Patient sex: F
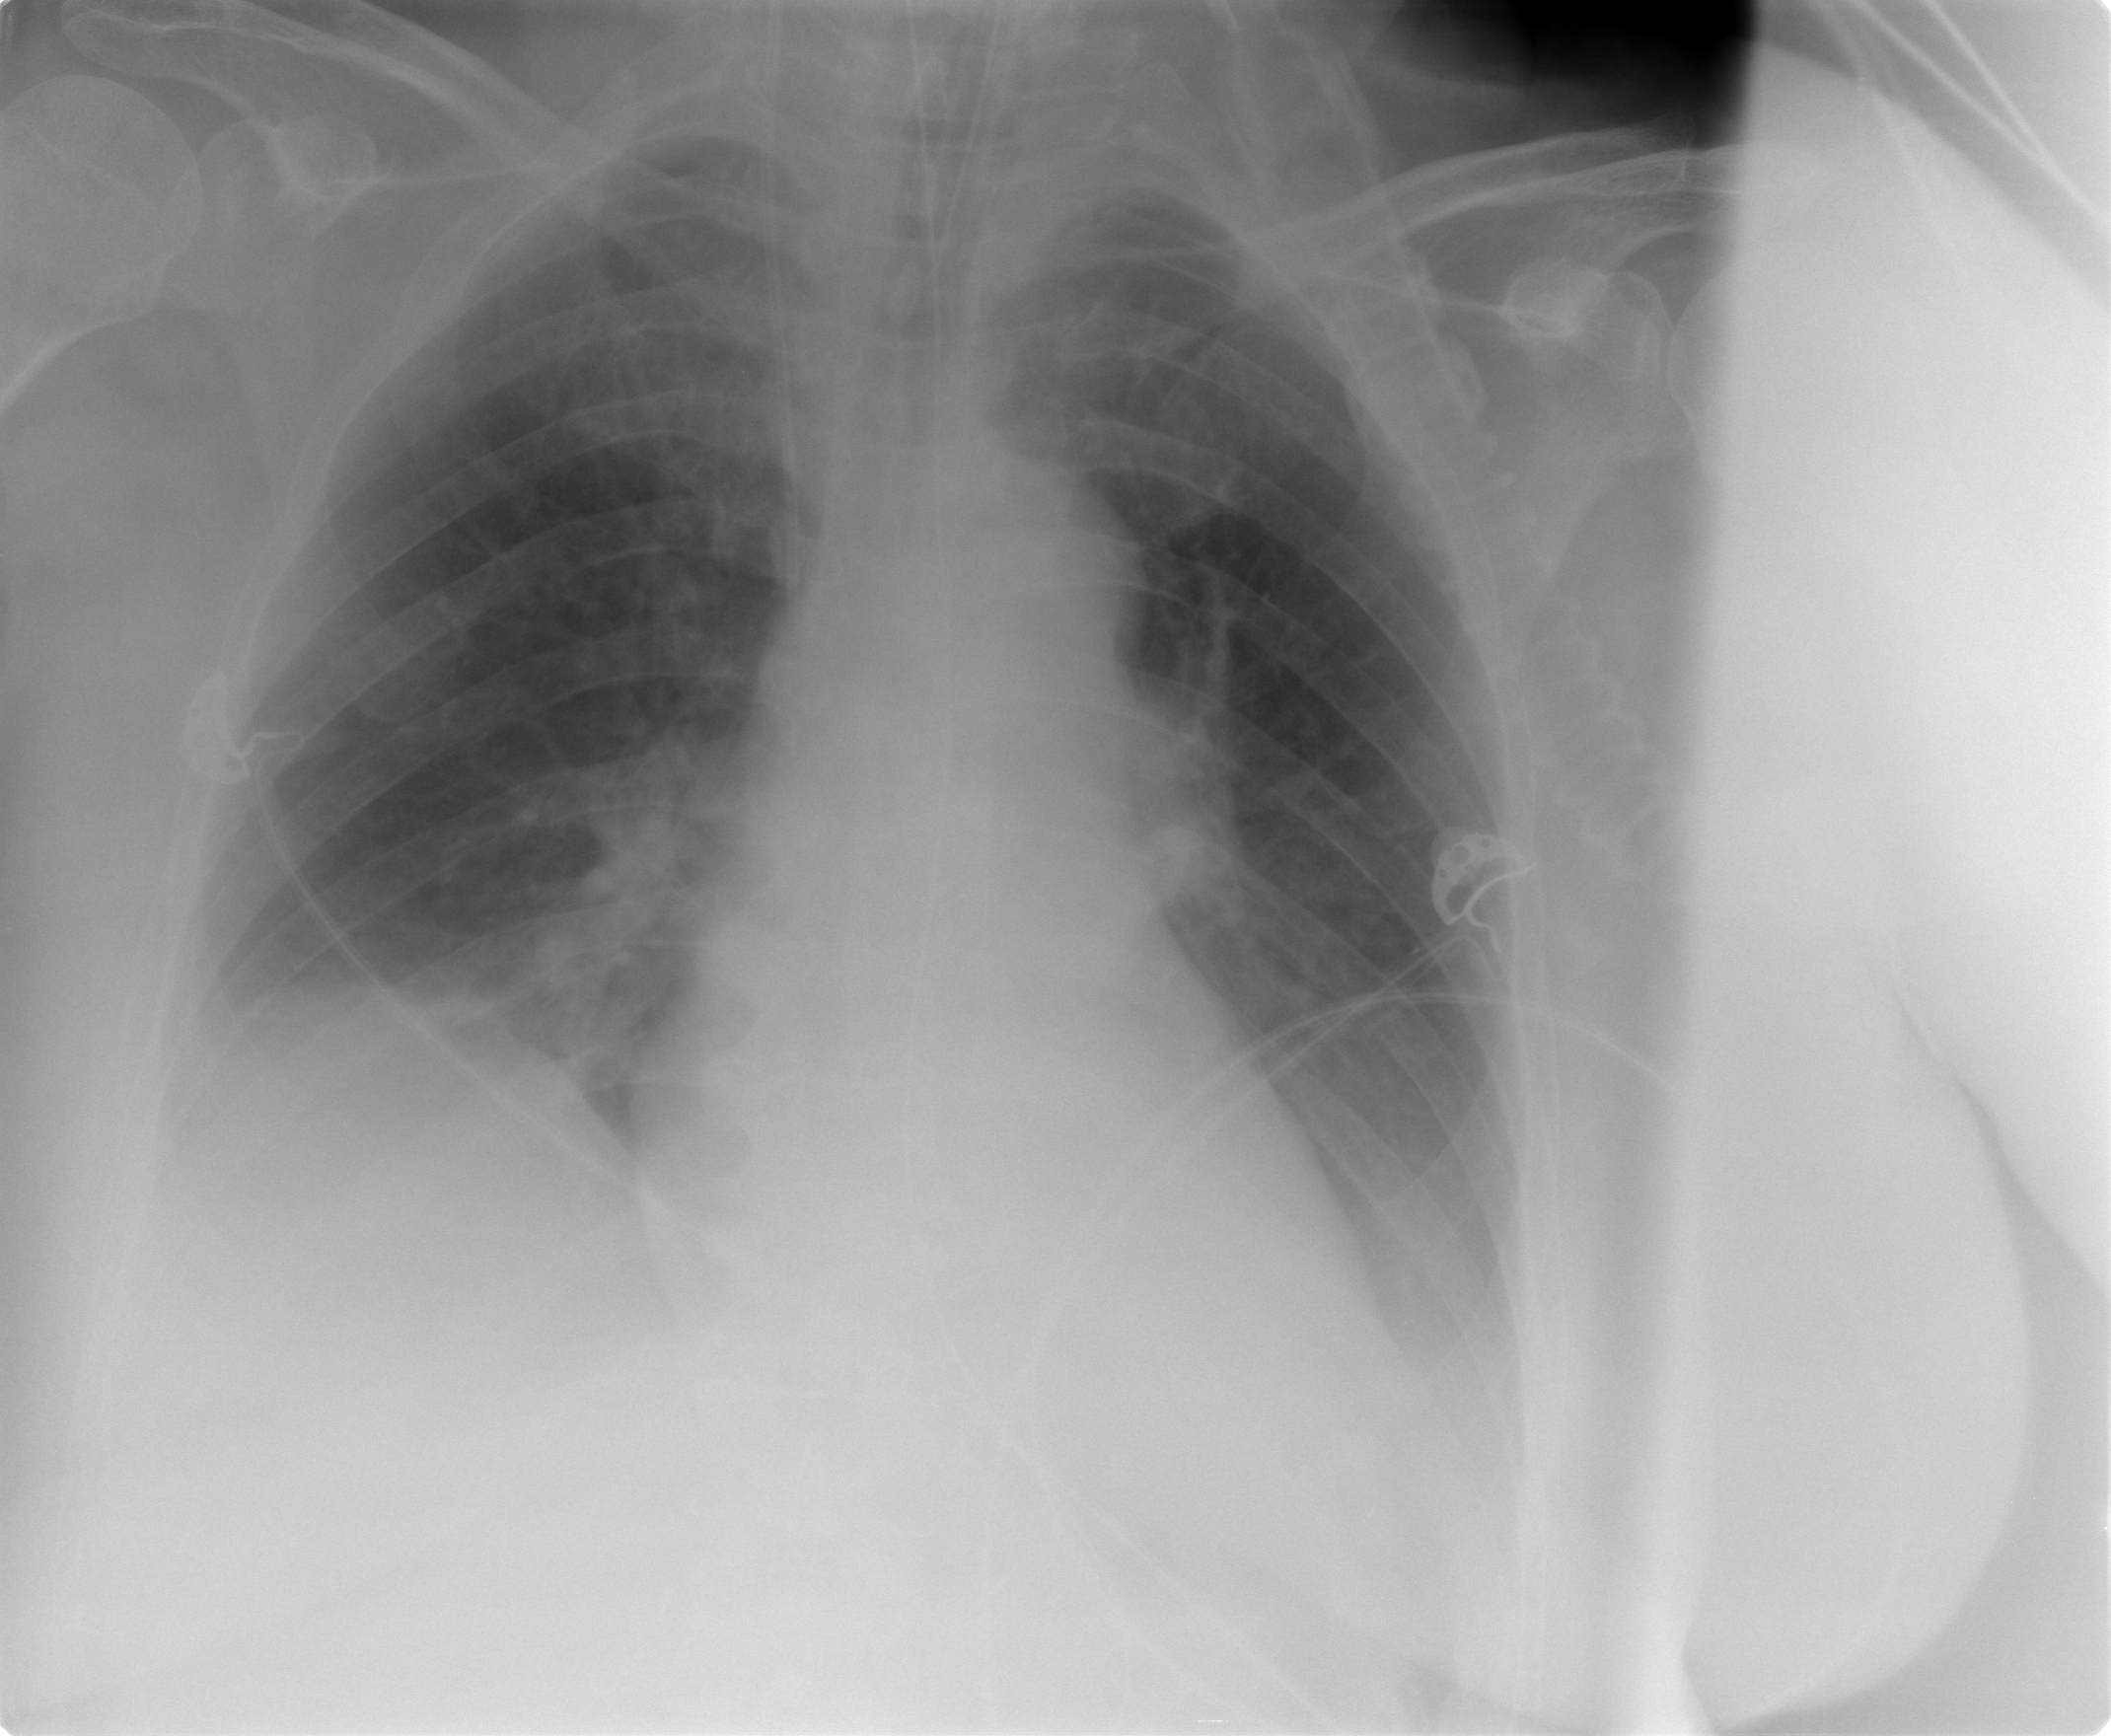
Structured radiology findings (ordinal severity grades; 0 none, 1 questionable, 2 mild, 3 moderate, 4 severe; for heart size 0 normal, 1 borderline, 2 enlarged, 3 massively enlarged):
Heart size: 1
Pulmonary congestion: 0
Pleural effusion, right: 1
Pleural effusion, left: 1
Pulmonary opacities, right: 0
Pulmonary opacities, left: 0
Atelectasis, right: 2
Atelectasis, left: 1